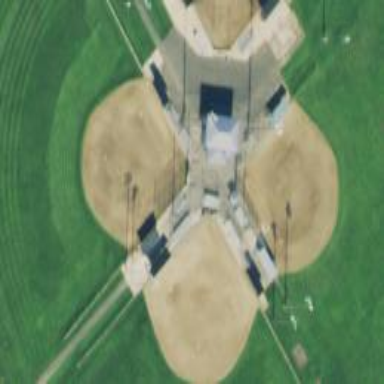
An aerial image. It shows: Softball pitch for leisure and sport activities.